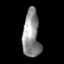
Tissue: lung
Cell type: Others
Senescence score: 0.227
Nuclear area (px): 786
Mean DAPI intensity: 142.8